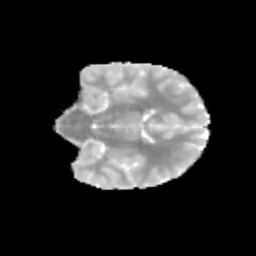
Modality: MD
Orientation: coronal
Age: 10
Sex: female
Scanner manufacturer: siemens
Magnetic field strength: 3 T
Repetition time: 3.8 s
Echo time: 0.07 s